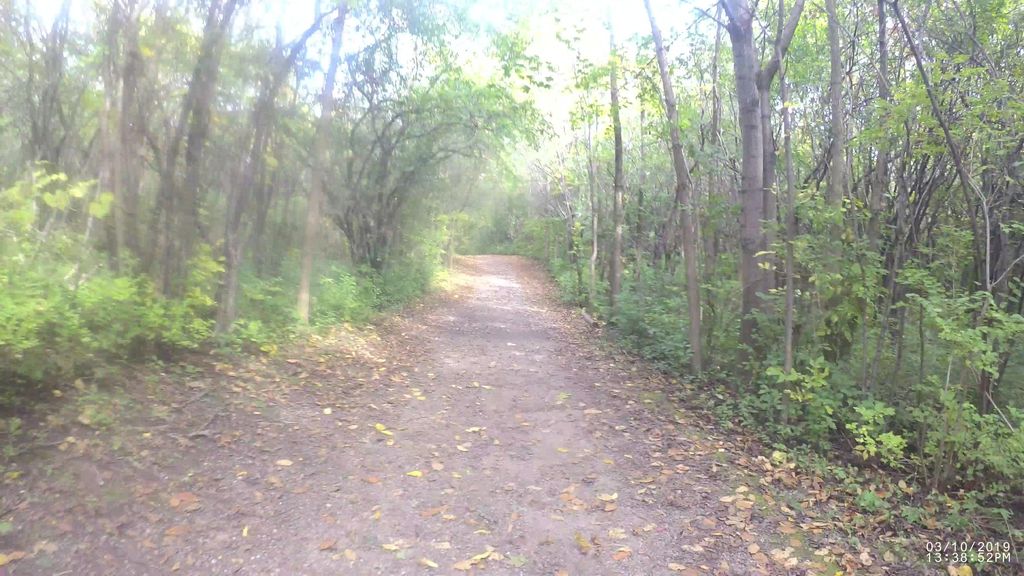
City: montreal